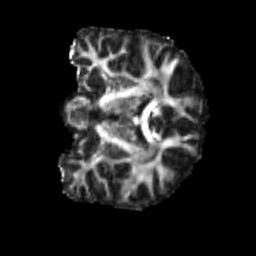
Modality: FA
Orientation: coronal
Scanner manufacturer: siemens
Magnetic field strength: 3 T
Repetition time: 4 s
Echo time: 0.0594 s